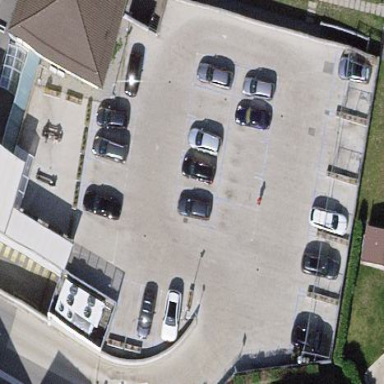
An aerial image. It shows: Rooftop parking area.